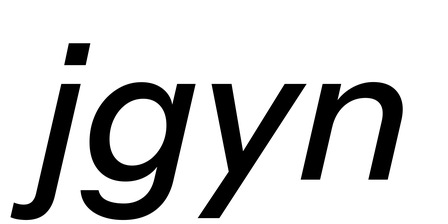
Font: InstrumentSans-Italic_Medium_Italic